Question: I am parsing data from a XML file and believe I've found a retain cycle. I don't have the best understanding how to fix it though. In short, I'm parsing out a bunch of floats within a block which leads to my memory usage going through the roof - it goes over 250 MB. Not good. Here is the code:
'''
[TBXML iterateElementsForQuery:@"library_animations" fromElement:rootElement withBlock:^(TBXMLElement *anElement) {
[self parseLibraryAnimationsElement:anElement];
}];
'''
The method above calls the following method:
'''
- (void)parseLibraryAnimationsElement:(TBXMLElement *)element
{
[TBXML iterateElementsForQuery:@"animation" fromElement:element withBlock:^(TBXMLElement *anElement) {
TBXMLElement *extraElement = [TBXML childElementNamed:@"extra" parentElement:anElement];
TBXMLElement *techniqueElement = [TBXML childElementNamed:@"technique" parentElement:extraElement];
// grab float data
**NSData *floatData = [self extractFloatArrayFromElement:techniqueElement];**
// append data per animation ID
NSString *key = [NSString stringWithFormat:@"#%@", [TBXML valueOfAttributeNamed:@"id" forElement:anElement]];
[self.root.sortedAnimationKeys addObject:key];
// use float data to store color information for this frame
for (COLLADAMeshGeometry *geometry in self.root.geometries.allValues) {
AGLKMesh *mesh = geometry.mesh;
NSMutableData *dynamicColorData = [NSMutableData data];
GLKVector3 *newColorInfo = (GLKVector3 *)[floatData bytes];
// cycle through vertices for this mesh and use color float array information
for (int i = 0; i < mesh.numberOfVertices; i++) {
AGLKMeshVertex *staticVertex = [mesh vertexAtIndex:i];
GLKVector3 newColor = newColorInfo[staticVertex->colorIndex];
GLKVector4 color = GLKVector4Make(newColor.x, newColor.y, newColor.z, 1.0);
[dynamicColorData appendBytes:&color length:sizeof(color)];
}
// get key and store in animation dictionary on the mesh
[mesh.animationBufferDictionary setObject:dynamicColorData forKey:key];
}
}];
// sort animation keys
if (self.root.sortedAnimationKeys.count > 0) {
[self.root.sortedAnimationKeys sortUsingSelector:@selector(localizedCaseInsensitiveCompare:)];
}
}
'''
The method between ** ... ** is also below. This is where I believe the issue is. The strings aren't being deallocated properly.
'''
- (NSData *)extractFloatArrayFromElement:(TBXMLElement *)element
{
// element is <source>
NSMutableData *floatData = [NSMutableData data];
TBXMLElement *floatElement = [TBXML childElementNamed:@"float_array" parentElement:element];
NSString *stringValues = [TBXML textForElement:floatElement];
NSArray *values = [stringValues componentsSeparatedByString:@" "];
for (NSString *value in values) {
float floatValue = [value floatValue];
[floatData appendBytes:&floatValue length:sizeof(floatValue)];
}
return floatData;
}
'''
I say it's somewhere in here because when I'm using the Allocations Instrument I get a huge number of CFStrings as you can see in the screenshot below. I'm not sure if this is enough information or not, but if someone can see any issues let me know. Otherwise maybe there's a step in the right direction I can take.

When I drill down into the CFString (immutable) line, it has a number of lines that these are created in '[NSString componentsSeparatedByString:]'.
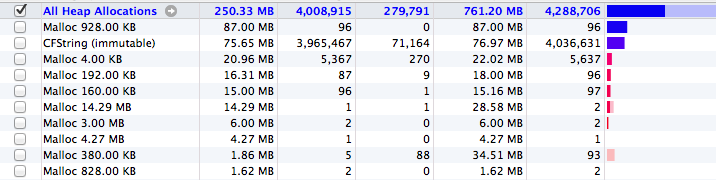
Answer: Change this:
'''
- (NSData *)extractFloatArrayFromElement:(TBXMLElement *)element
{
// element is <source>
NSMutableData *floatData = [NSMutableData data];
TBXMLElement *floatElement = [TBXML childElementNamed:@"float_array" parentElement:element];
NSString *stringValues = [TBXML textForElement:floatElement];
NSArray *values = [stringValues componentsSeparatedByString:@" "];
for (NSString *value in values) {
float floatValue = [value floatValue];
[floatData appendBytes:&floatValue length:sizeof(floatValue)];
}
return floatData;
}
'''
To this:
'''
- (NSData *)extractFloatArrayFromElement:(TBXMLElement *)element
{
@autoreleasepool {
// element is <source>
NSMutableData *floatData = [NSMutableData data];
TBXMLElement *floatElement = [TBXML childElementNamed:@"float_array" parentElement:element];
NSString *stringValues = [TBXML textForElement:floatElement];
NSArray *values = [stringValues componentsSeparatedByString:@" "];
for (NSString *value in values) {
float floatValue = [value floatValue];
[floatData appendBytes:&floatValue length:sizeof(floatValue)];
}
return floatData;
}
}
'''
This assumes that 'componentsSeparatedByString:' is the source of a ton of autoreleased objects. If that doesn't help, then:
- - - -
That should tell you what in your code is triggering the allocation. From there, it is a matter of making the memory usage more efficient.